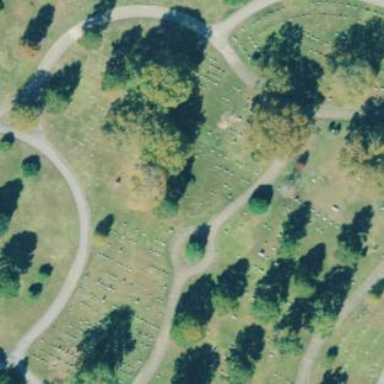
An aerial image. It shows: Sector in the cemetery.